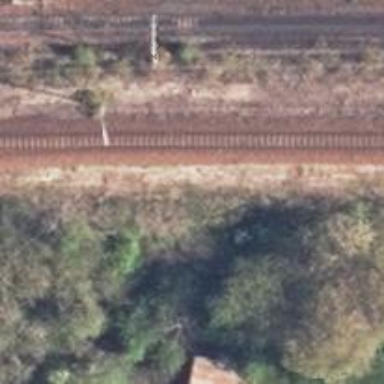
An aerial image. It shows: Railway with electrified contact lines running on embankment.